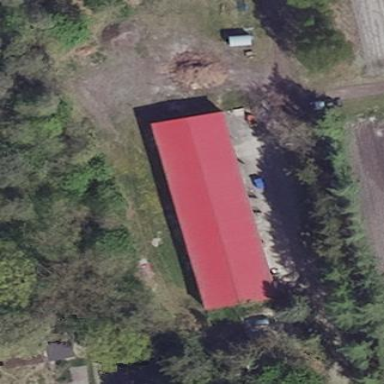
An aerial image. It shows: Hangar.